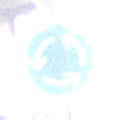
Verkehrszeichen: Kreisverkehr
Zusatzzeichen oben: VorfahrtGewaehren
Umgebung: Roofed, Special
Tageszeit: Midday
Wetter: Overcast
Licht: Natural
Jahreszeit: NotSpecified
Kontrast: MediumContrast